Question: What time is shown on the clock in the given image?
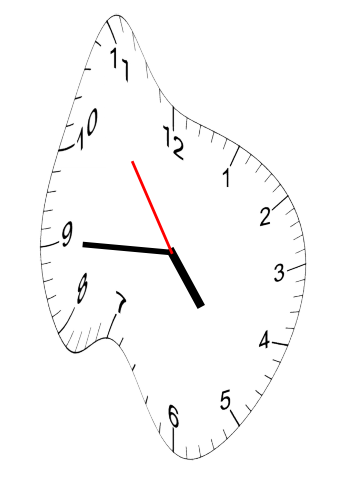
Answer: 04:44:54